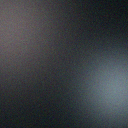
Screen state: off